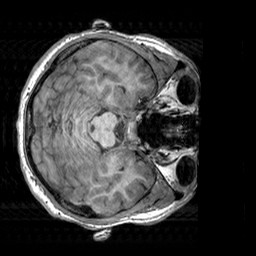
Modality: T1w
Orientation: axial
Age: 24
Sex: male
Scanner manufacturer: siemens
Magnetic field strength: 3 T
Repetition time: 2.3 s
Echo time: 0.00303 s